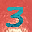
Label: 3